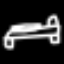
Label: bed